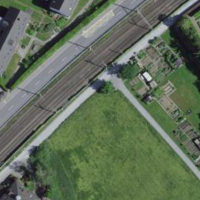
EUNIS habitat code: 53
Species observed at this site:
Corylus avellana
Prunus padus